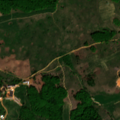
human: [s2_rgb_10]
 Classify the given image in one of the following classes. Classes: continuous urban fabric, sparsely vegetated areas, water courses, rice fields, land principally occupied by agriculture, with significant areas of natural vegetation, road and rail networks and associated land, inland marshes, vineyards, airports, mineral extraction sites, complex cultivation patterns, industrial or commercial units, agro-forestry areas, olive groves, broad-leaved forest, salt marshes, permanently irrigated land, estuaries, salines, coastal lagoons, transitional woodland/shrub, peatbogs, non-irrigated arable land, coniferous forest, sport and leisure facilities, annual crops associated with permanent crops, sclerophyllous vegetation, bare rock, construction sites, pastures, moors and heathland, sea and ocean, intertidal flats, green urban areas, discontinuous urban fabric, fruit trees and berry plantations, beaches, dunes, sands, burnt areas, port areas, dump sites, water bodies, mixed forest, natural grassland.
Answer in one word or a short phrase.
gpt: land principally occupied by agriculture, with significant areas of natural vegetation, broad-leaved forest, mixed forest, natural grassland, transitional woodland/shrub